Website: macys
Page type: customer-info-address
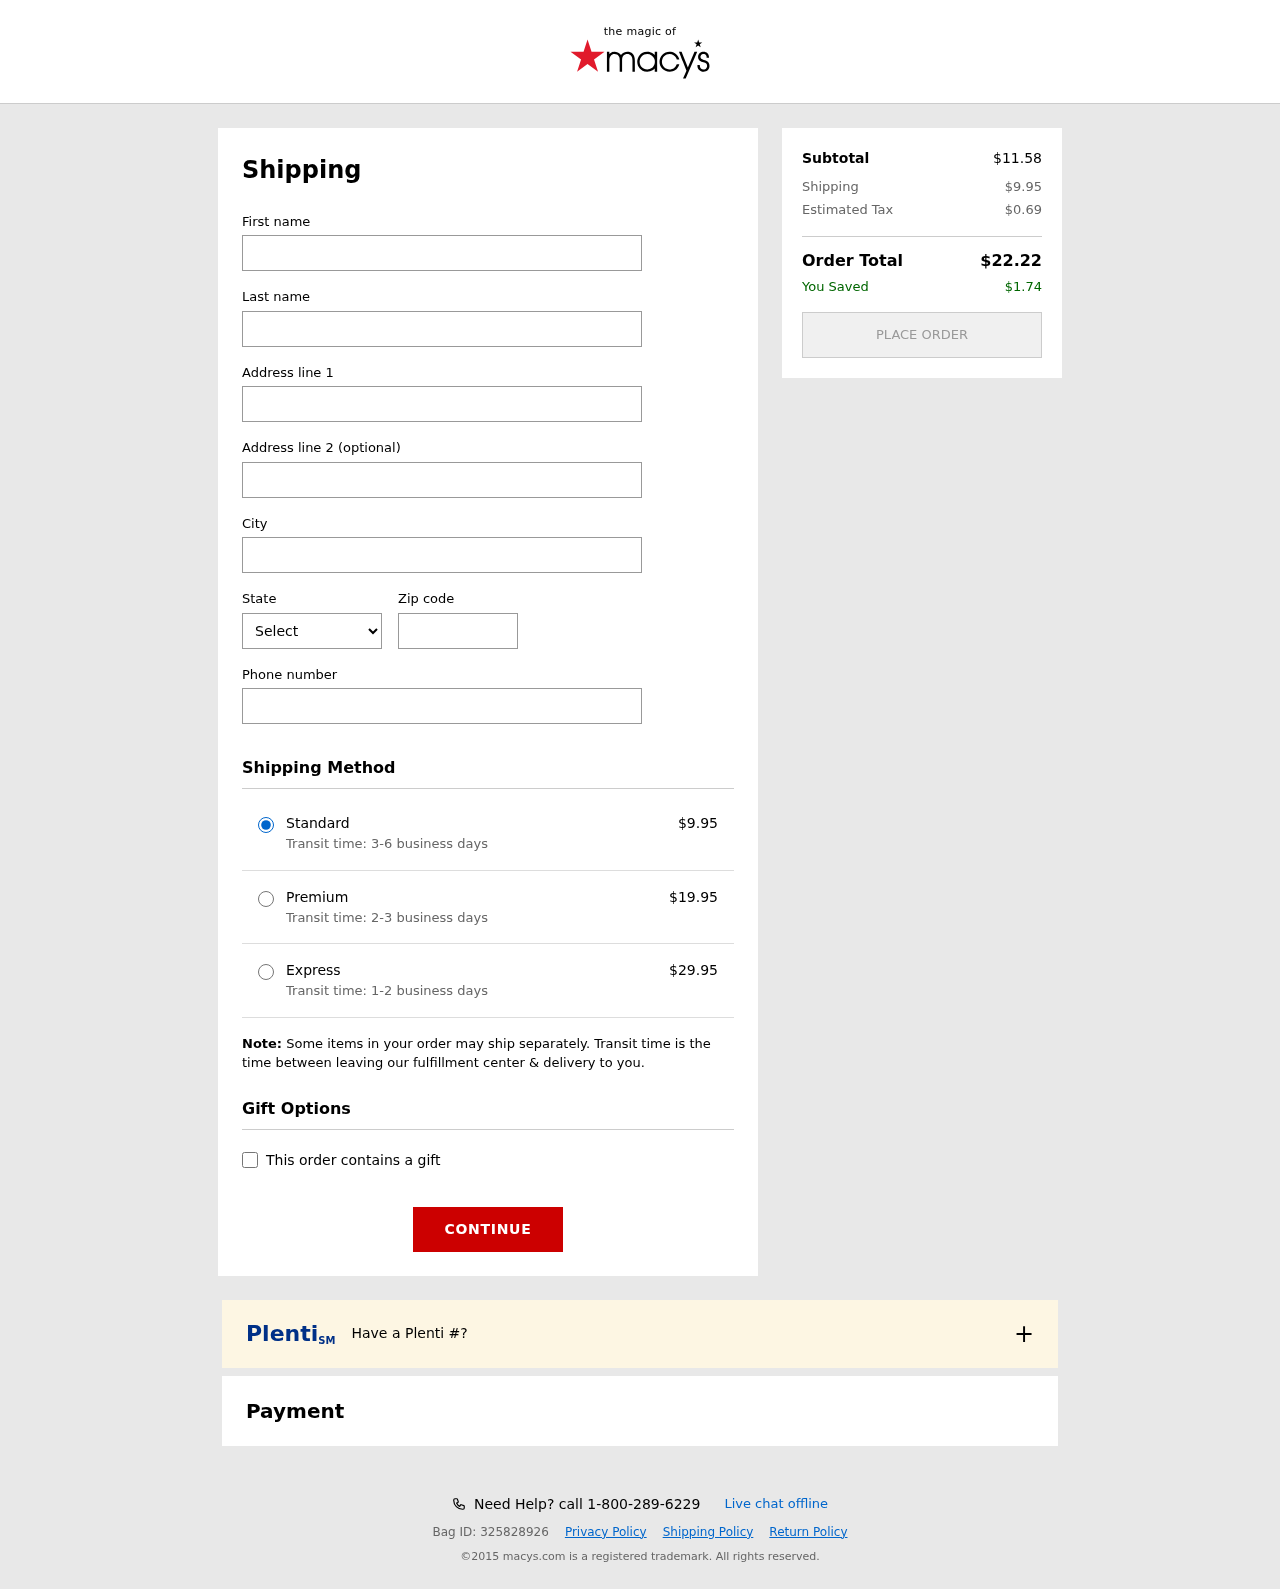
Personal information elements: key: PII_CITY
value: North Nathan
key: PII_FIRSTNAME
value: Jonathan
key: PII_LASTNAME
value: Miller
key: PII_PHONE
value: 6798633467
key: PII_POSTCODE
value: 93476
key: PII_STATE_ABBR
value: WV
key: PII_STREET
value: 75313 Peters Rapids
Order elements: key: ORDER_SHIPPING_COST
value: $9.95
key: ORDER_SHIPPING_COST_PREMIUM
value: $19.95
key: ORDER_SHIPPING_COST_EXPRESS
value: $29.95
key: ORDER_SUBTOTAL
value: $11.58
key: ORDER_TAX
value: $0.69
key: ORDER_TOTAL
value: $22.22
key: ORDER_SAVINGS
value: $1.74